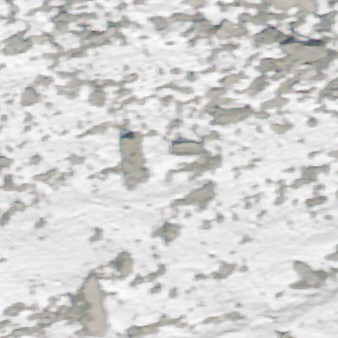
Label: other